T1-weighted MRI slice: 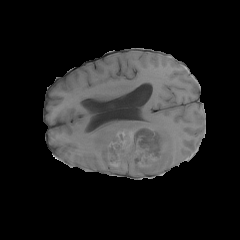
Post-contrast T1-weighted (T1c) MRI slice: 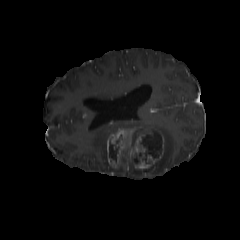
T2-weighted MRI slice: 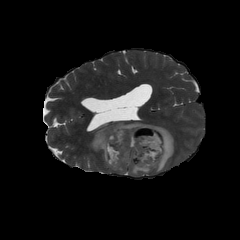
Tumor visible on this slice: yes